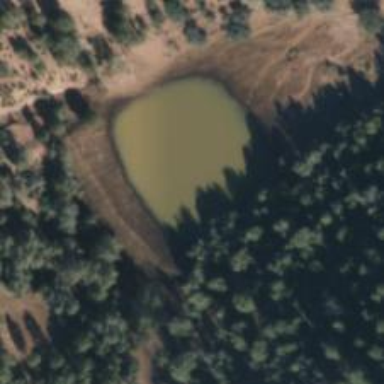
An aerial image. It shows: Reservoir.